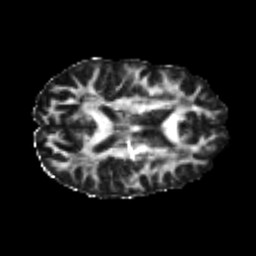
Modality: FA
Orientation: axial
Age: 25
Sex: female
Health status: healthy
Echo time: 0.074 s